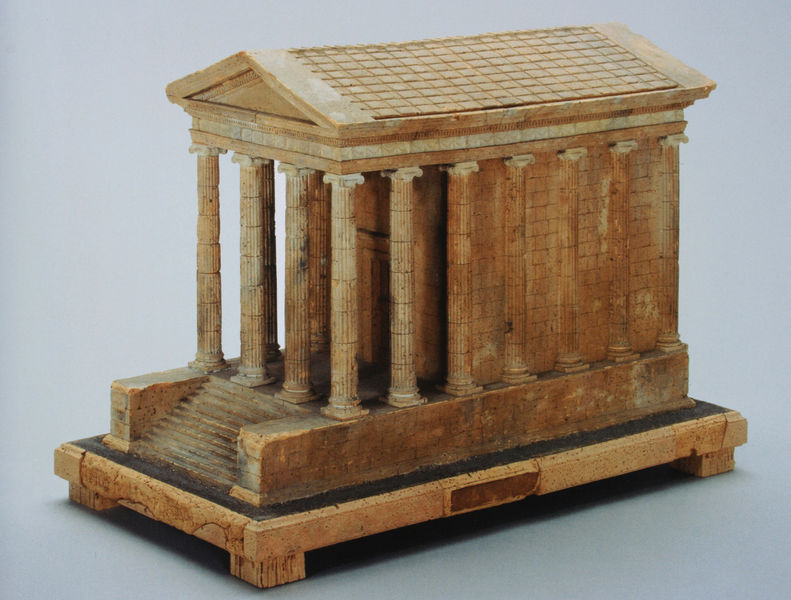
Titel: Modell des Tempels des Portunus
Künstler: Antonio Chichi
Standort: Kassel
Institution: Museumslandschaft Hessen
Schlagwörter: fuß, schatten, ocker, braun, grau, holz, licht, marmor, schwarz, skizze, säule, säulen, tür, dach, rot, beige, architektur, sockel, stein, boden, dachziegel, kanneliert, skulptur, beine, füße, modell, giebel, mauer, treppe, treppen, inschrift, stufe, stufen, gestell, plinthe, podest, model, galerie, foto, fotografie, photographie, eingang, umgang, antike, religion, hall, stücke, entwurf, architrav, kapitelle, kapitell, photo, fries, anrichte, gesims, farbfoto, mauern, ionisch, antik, griechisch, kanneluren, tempel, miniatur, schaft, aufnahme, laube, bozetto, hölzern, römisch, elfenbein, tympanon, schäfte, satteldach, teile, dorika, giebeldach, skultur, ionika, holzmodell, schat, sockelö, tepel, ausstellungsmodell